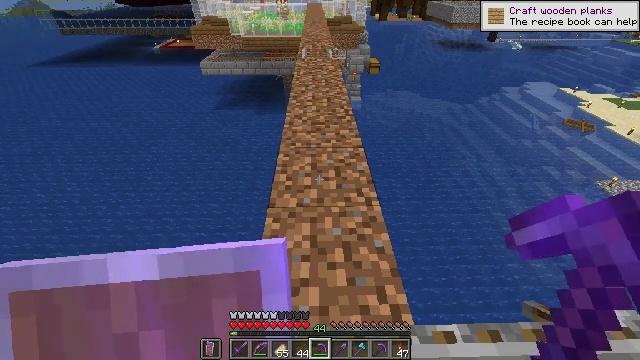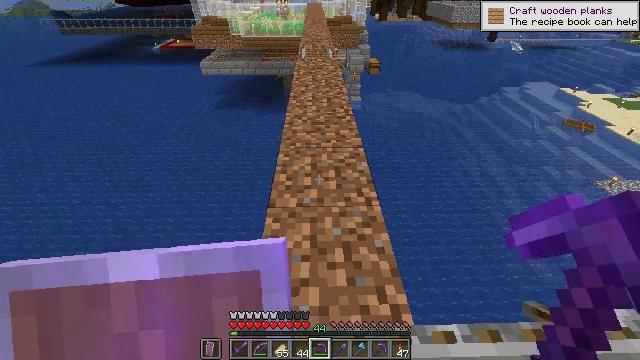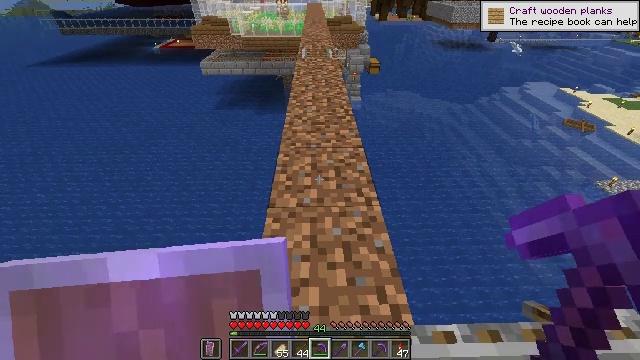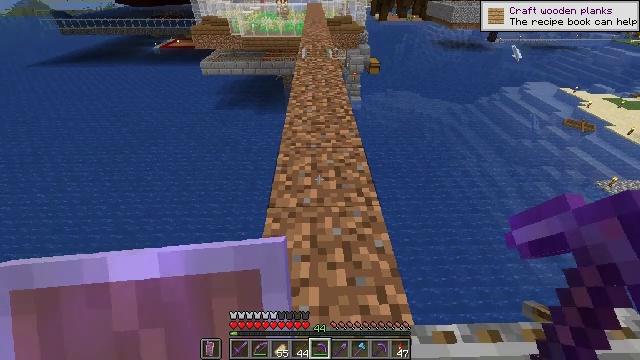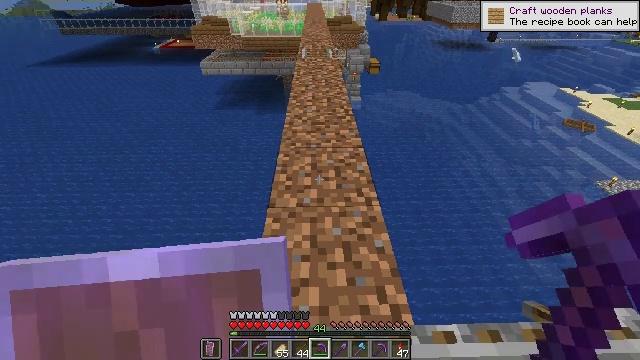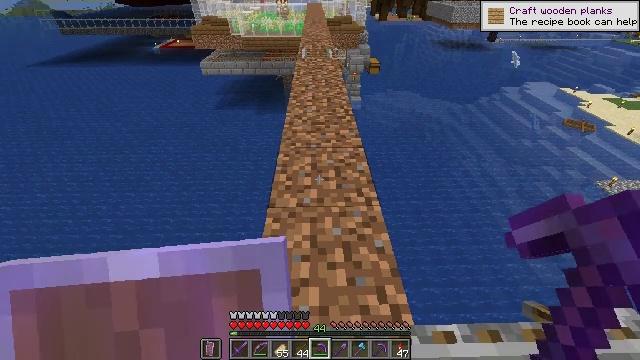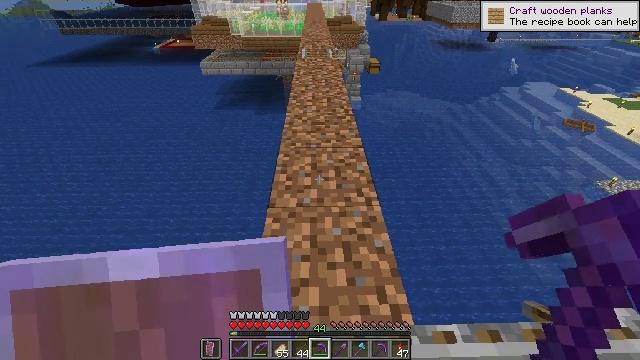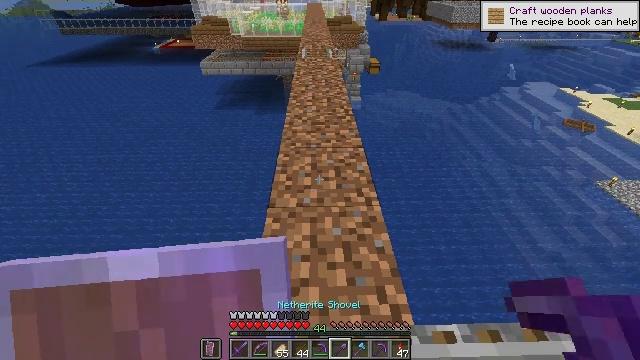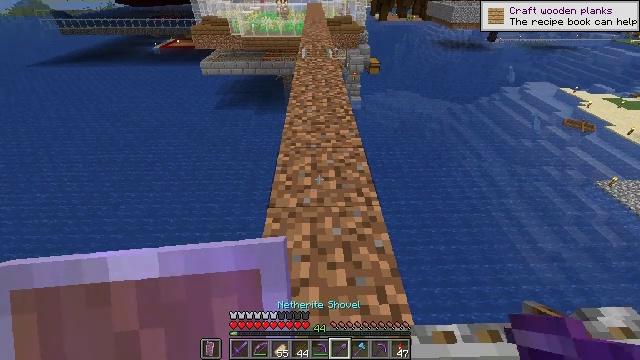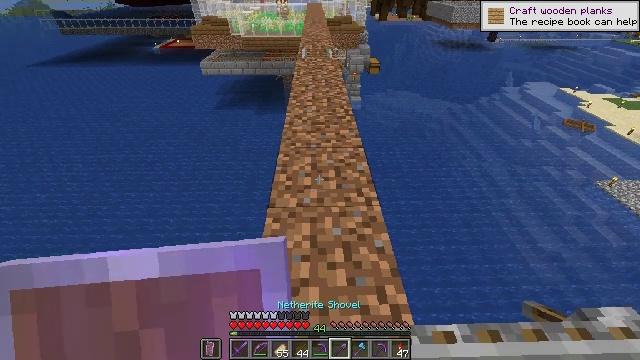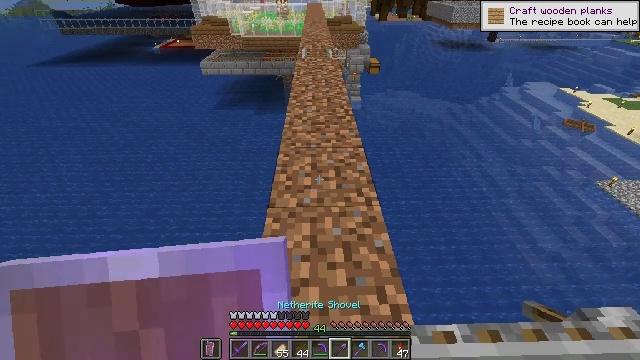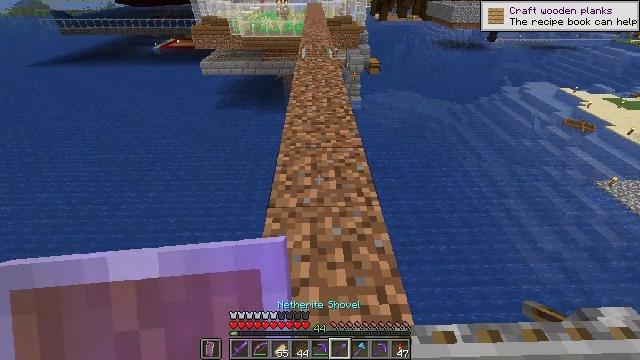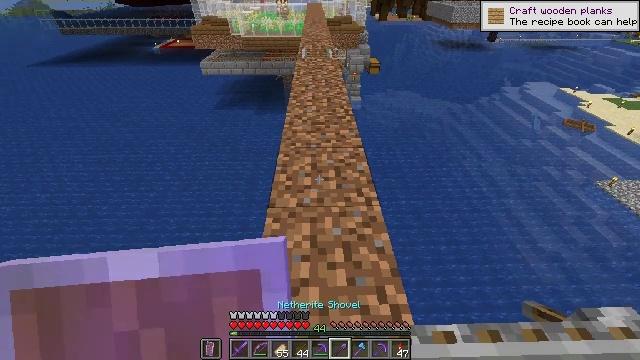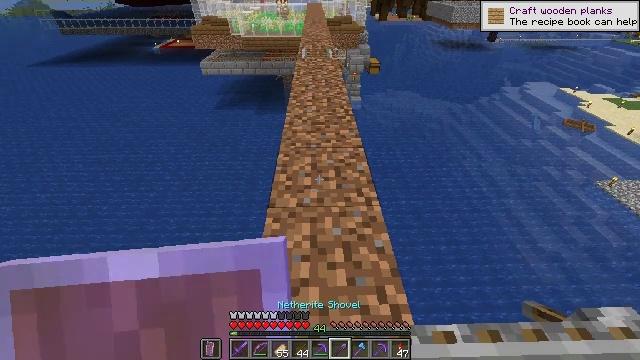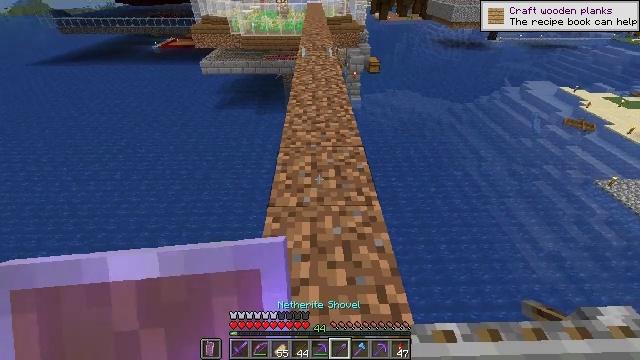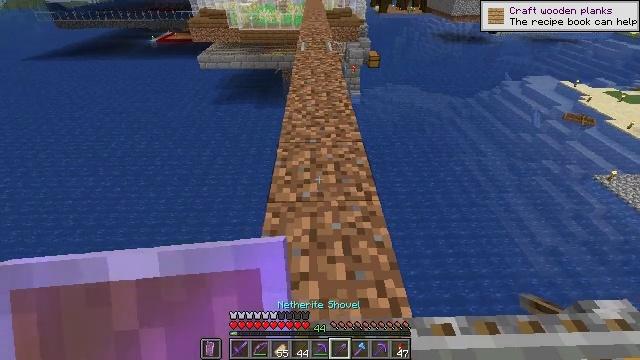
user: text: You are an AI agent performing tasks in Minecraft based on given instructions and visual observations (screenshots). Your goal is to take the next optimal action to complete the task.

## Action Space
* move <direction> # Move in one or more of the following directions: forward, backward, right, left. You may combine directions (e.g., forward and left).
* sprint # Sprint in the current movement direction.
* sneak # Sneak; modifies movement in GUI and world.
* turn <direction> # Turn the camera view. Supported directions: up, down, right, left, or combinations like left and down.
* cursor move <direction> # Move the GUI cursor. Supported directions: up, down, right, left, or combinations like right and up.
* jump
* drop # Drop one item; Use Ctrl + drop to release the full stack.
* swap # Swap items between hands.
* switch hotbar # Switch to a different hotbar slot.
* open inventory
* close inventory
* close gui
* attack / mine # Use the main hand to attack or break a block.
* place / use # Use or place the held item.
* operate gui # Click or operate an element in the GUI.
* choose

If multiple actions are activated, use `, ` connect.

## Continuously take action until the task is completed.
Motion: motion action
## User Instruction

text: Collect dirt by holding left button.
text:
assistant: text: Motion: no_op
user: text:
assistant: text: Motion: no_op
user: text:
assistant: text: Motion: no_op
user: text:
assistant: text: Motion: no_op
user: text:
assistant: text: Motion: no_op
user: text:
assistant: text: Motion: no_op
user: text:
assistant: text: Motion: no_op
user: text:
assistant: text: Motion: no_op
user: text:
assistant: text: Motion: no_op
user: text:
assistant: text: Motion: no_op
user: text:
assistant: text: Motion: no_op
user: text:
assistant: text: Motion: no_op
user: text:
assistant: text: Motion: no_op
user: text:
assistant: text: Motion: no_op
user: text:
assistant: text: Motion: turn down
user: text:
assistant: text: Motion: no_op
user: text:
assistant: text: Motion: no_op
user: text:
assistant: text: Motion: no_op
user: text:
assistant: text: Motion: no_op
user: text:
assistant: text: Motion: no_op
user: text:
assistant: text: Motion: no_op
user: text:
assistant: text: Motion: no_op
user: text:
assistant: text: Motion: move forward
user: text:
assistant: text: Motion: move forward
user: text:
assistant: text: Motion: move forward
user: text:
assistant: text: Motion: move forward
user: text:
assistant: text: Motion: move forward
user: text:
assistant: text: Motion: move forward
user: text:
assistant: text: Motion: move forward
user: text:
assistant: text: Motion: move forward, turn up